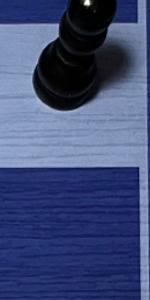
Label: Empty